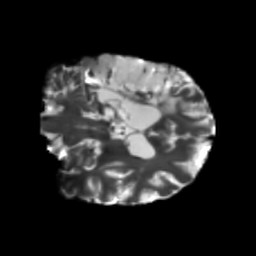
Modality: T2w
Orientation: coronal
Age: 51
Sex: male
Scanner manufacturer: siemens
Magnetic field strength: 3 T
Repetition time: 5.47 s
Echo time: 0.0854 s